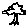
Label: tree